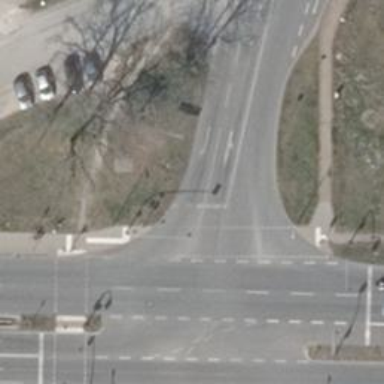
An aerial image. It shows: Footway crossing equipped with traffic signals.